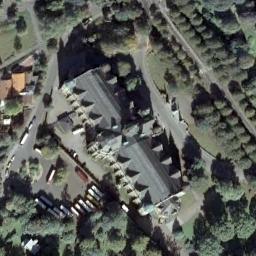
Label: church